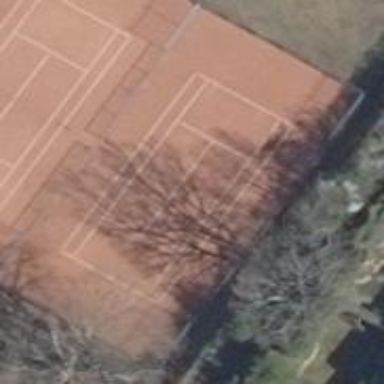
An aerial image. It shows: Tennis court on the leisure land pitch.